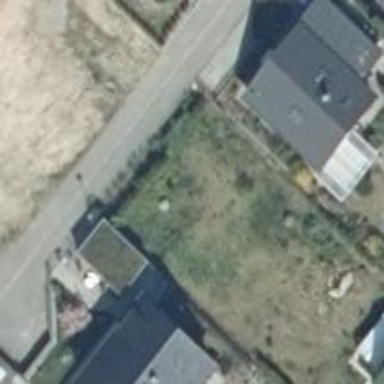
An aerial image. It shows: Detached building.